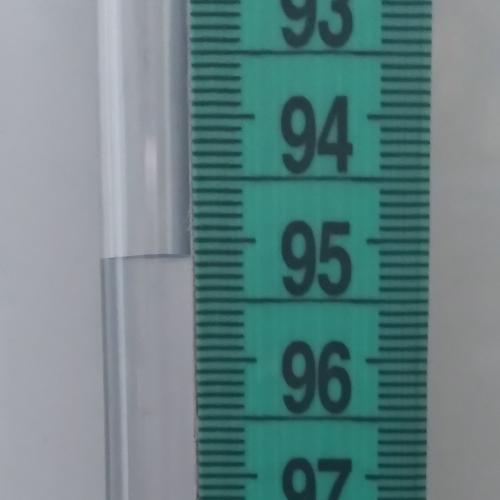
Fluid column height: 95.1 cm